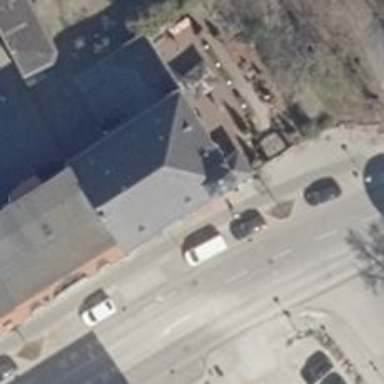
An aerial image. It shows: Restaurant.